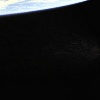
Label: space